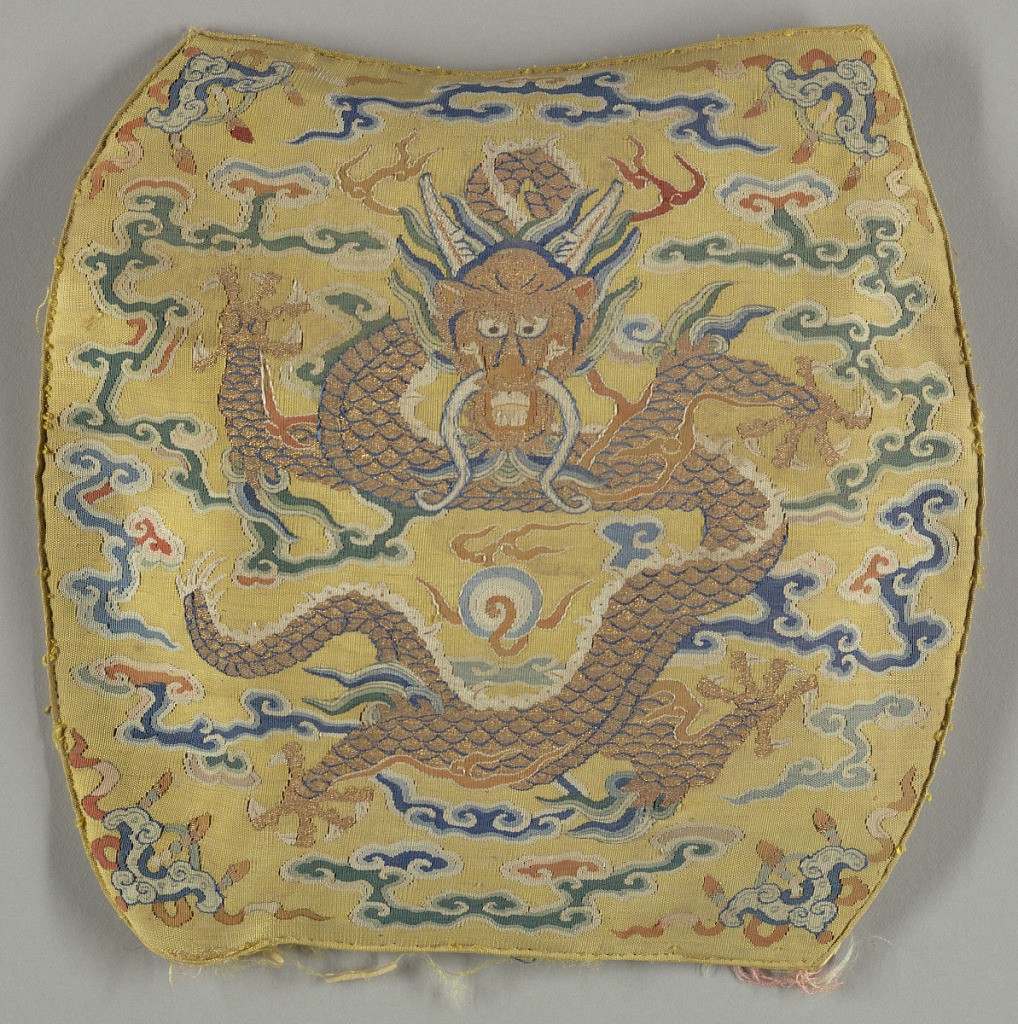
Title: Pillow cover
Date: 18th century
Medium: silk, gilt paper, paint Technique: slit tapestry weave (k'ossu)
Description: Four pieces which, when assembled, would form a small pillow.  Each panel contains a dragon with fangs surrounde by cloud motifs.